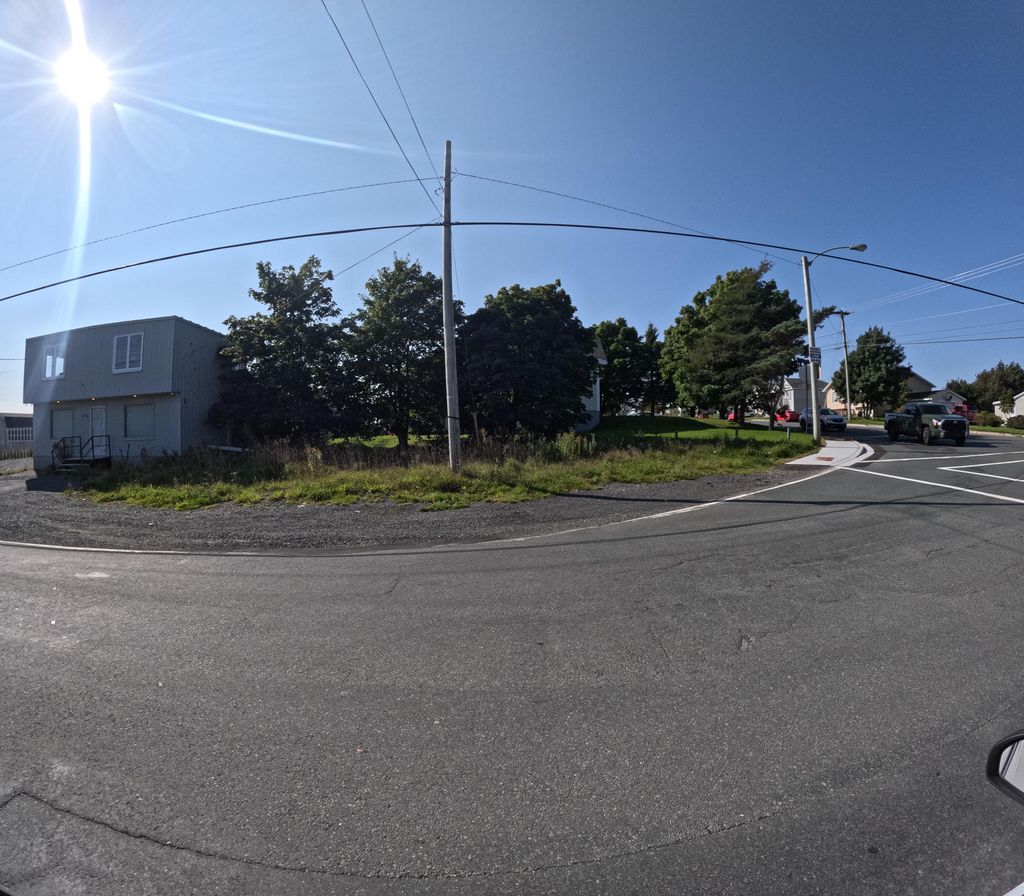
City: st_johns